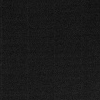
Atmospheric dust classification: dusty